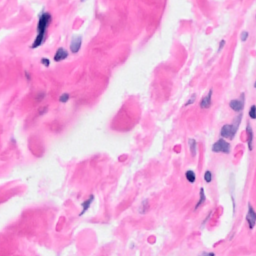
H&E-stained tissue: Breast